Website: macys
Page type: customer-info-address
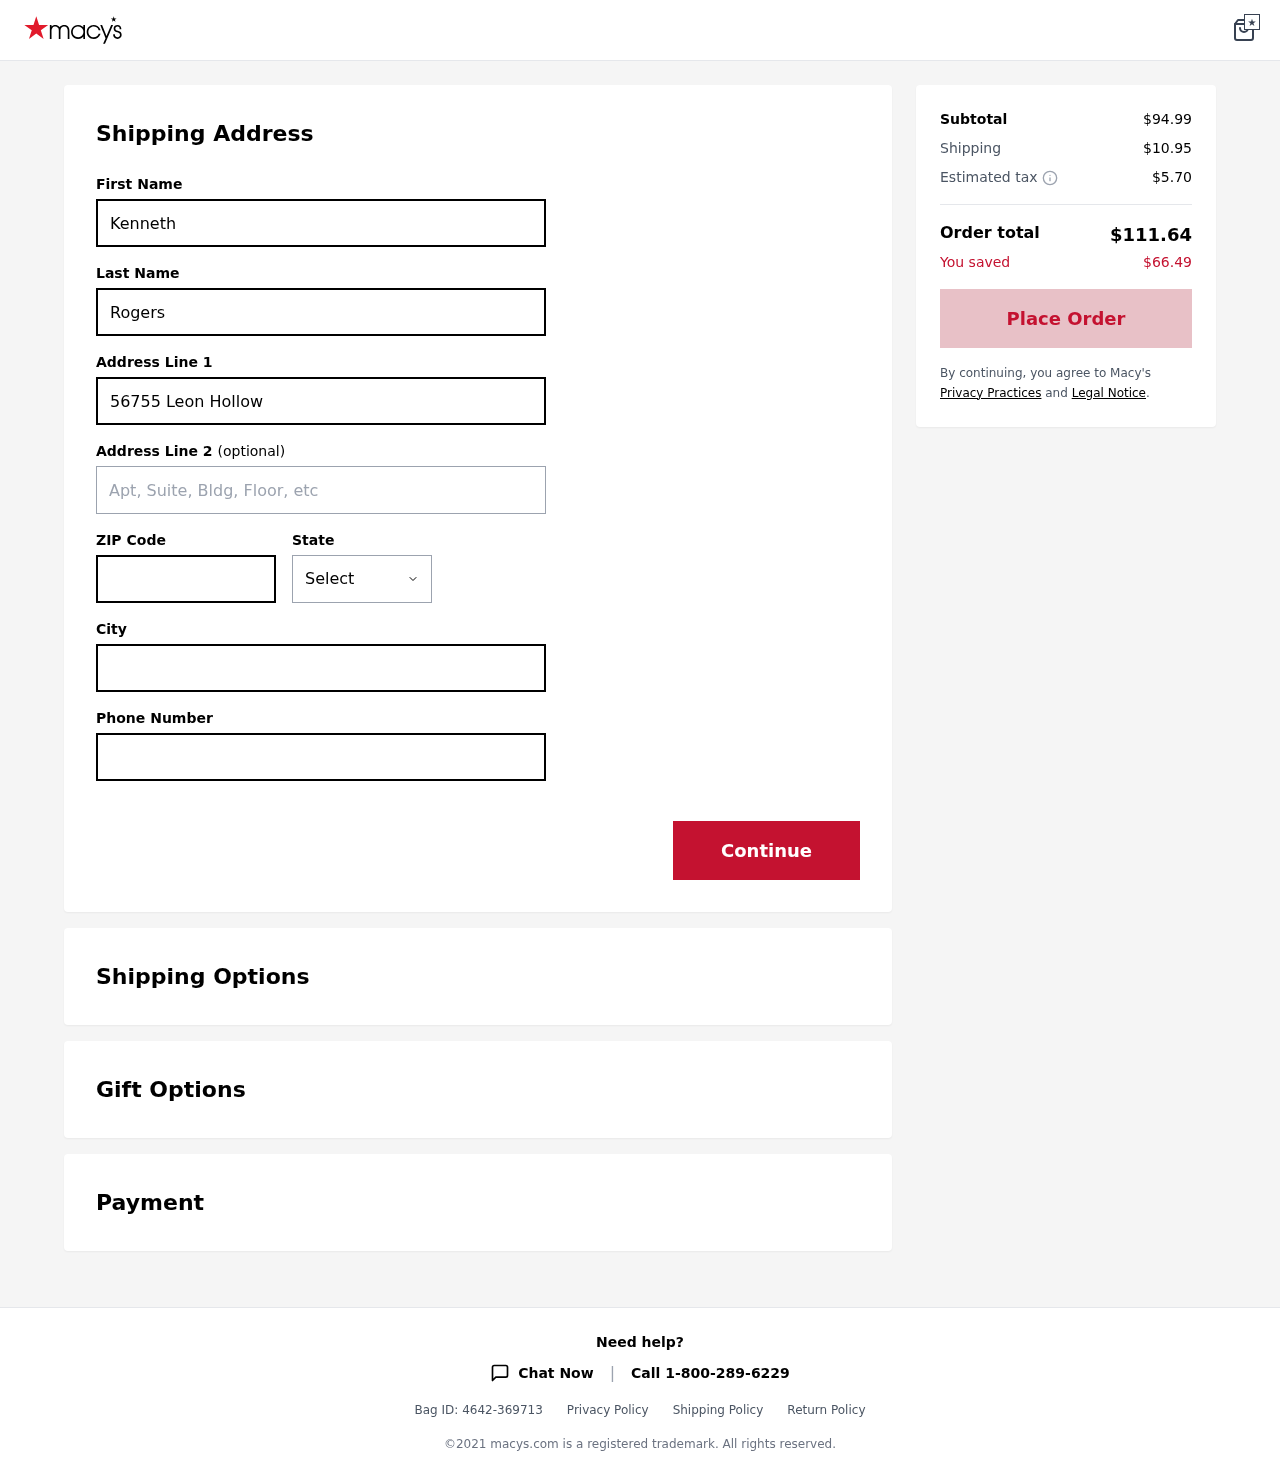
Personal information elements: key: PII_CITY
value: New Larryfurt
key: PII_FIRSTNAME
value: Kenneth
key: PII_LASTNAME
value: Rogers
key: PII_PHONE
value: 8959390084
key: PII_POSTCODE
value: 43402
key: PII_STATE
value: Alaska
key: PII_STREET
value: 56755 Leon Hollow
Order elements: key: ORDER_SUBTOTAL
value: $94.99
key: ORDER_SHIPPING_COST
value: $10.95
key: ORDER_TAX
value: $5.70
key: ORDER_TOTAL
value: $111.64
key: ORDER_SAVINGS
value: $66.49